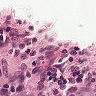
Metastatic tissue present: no